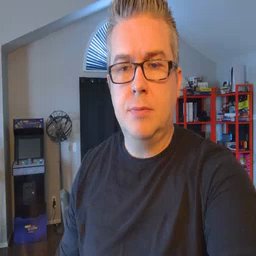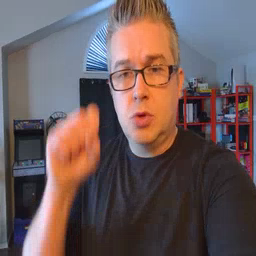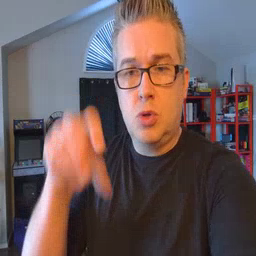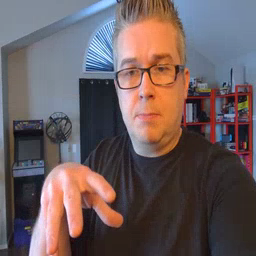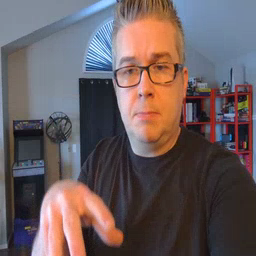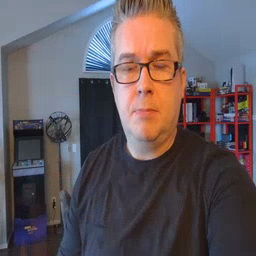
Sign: drop